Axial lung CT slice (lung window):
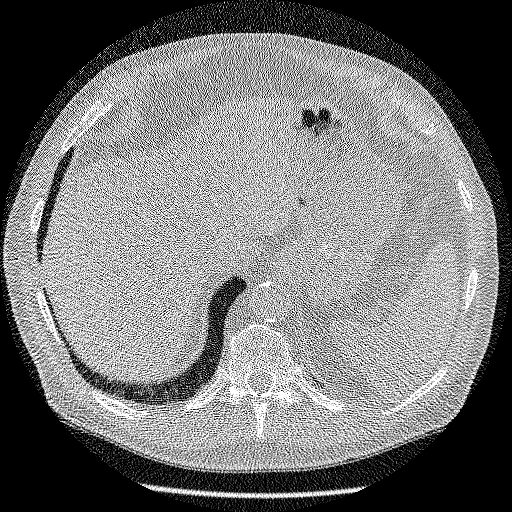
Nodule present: no